Field crop: maize
Growth stage: 2
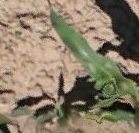
Species: maize